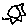
Label: sun